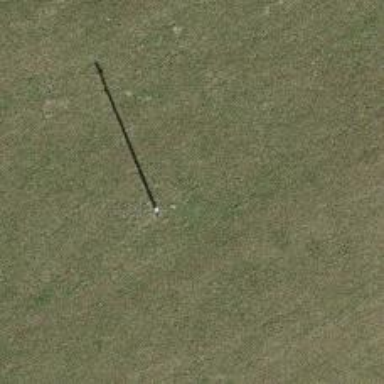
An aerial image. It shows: Power pole.